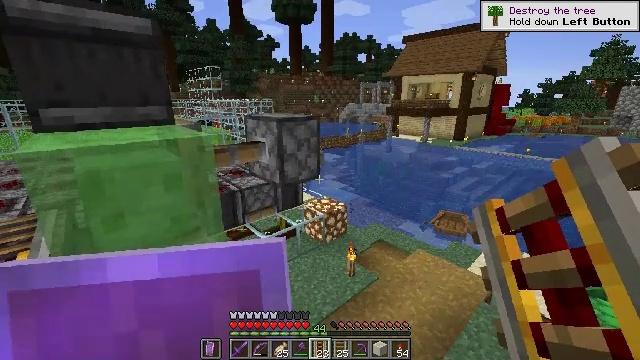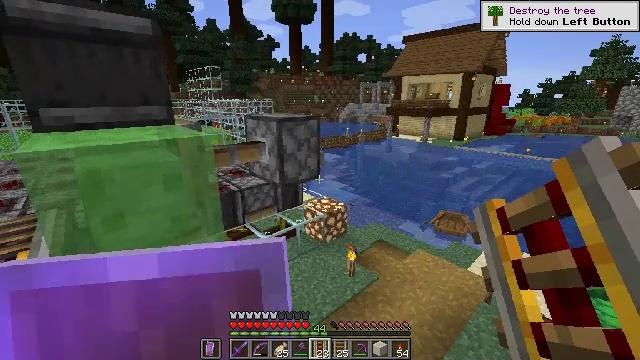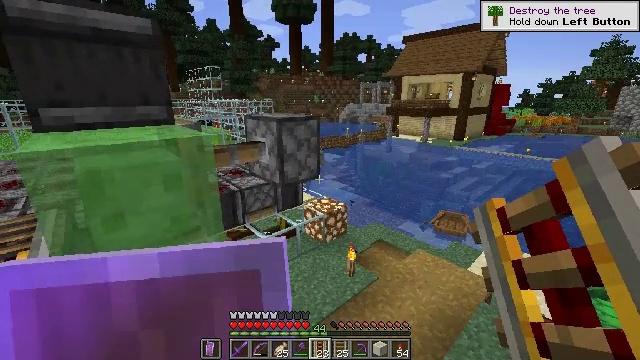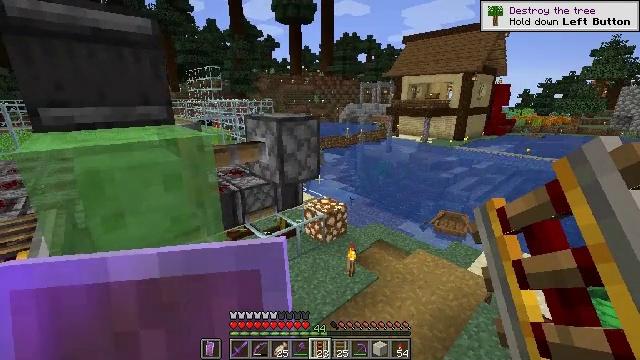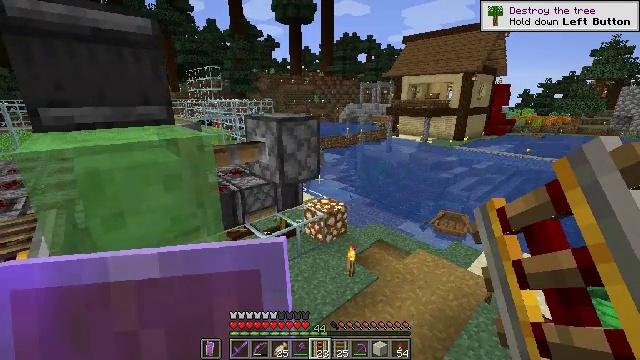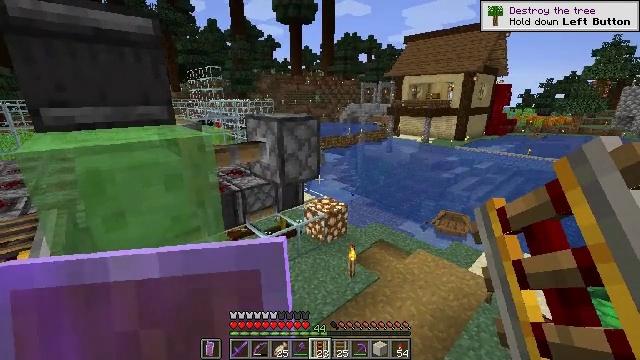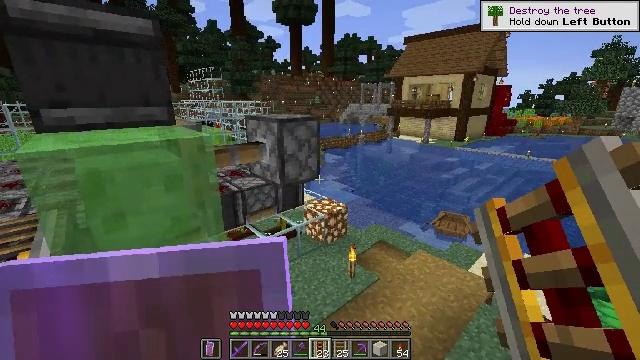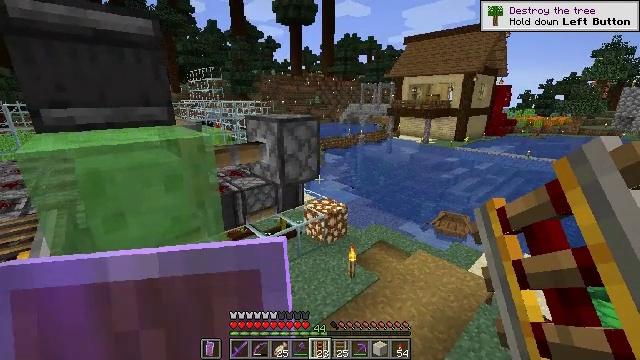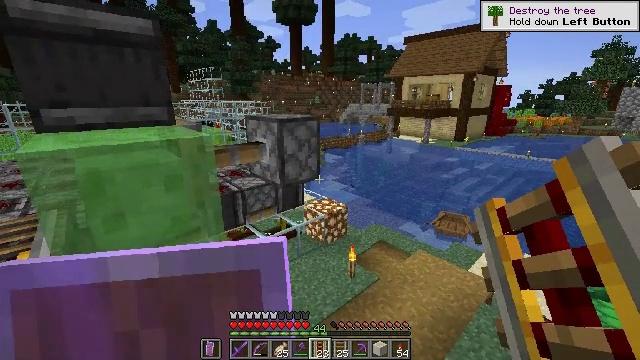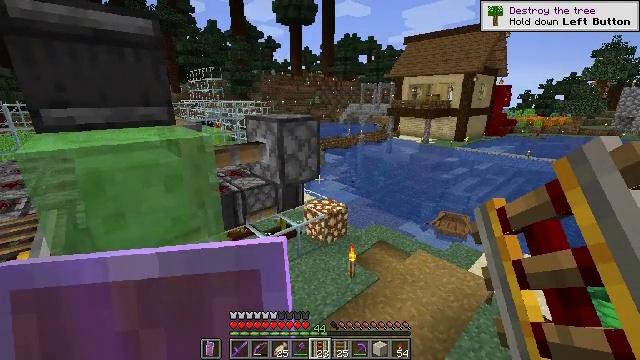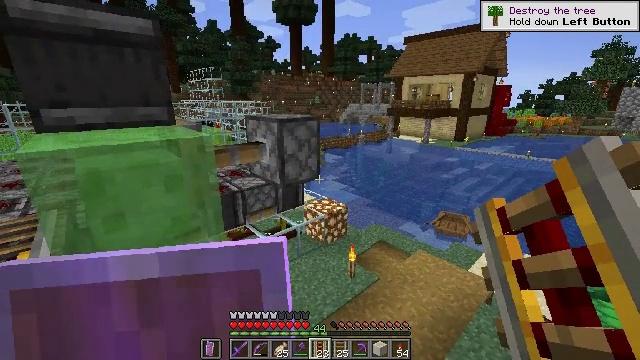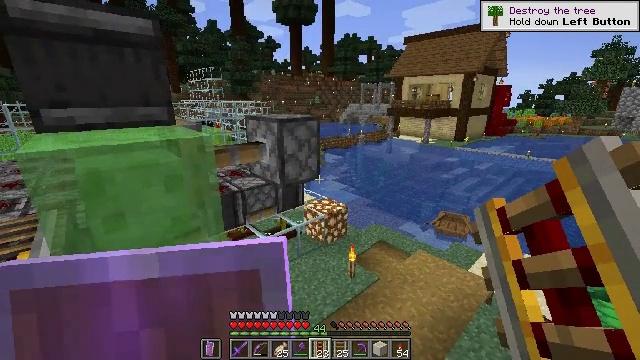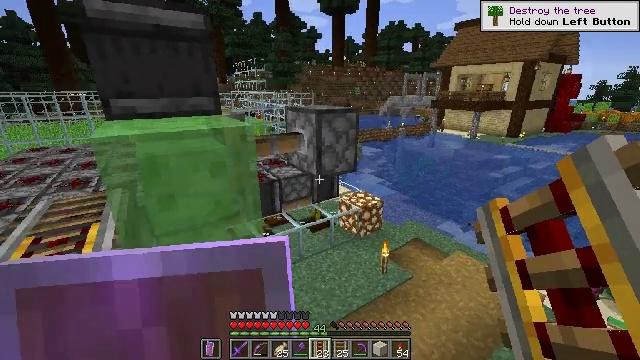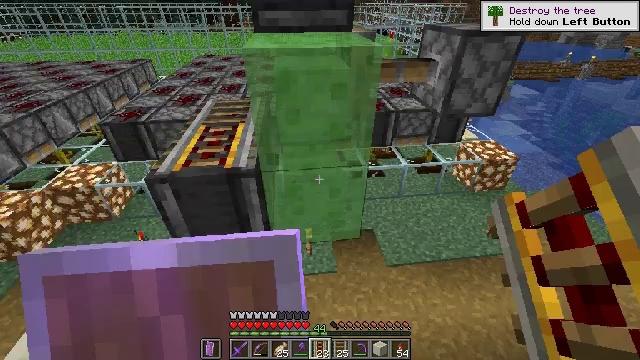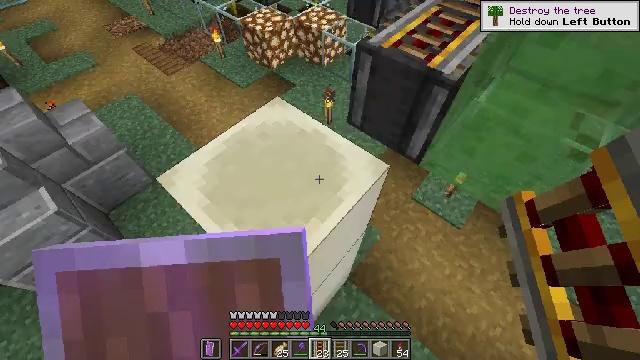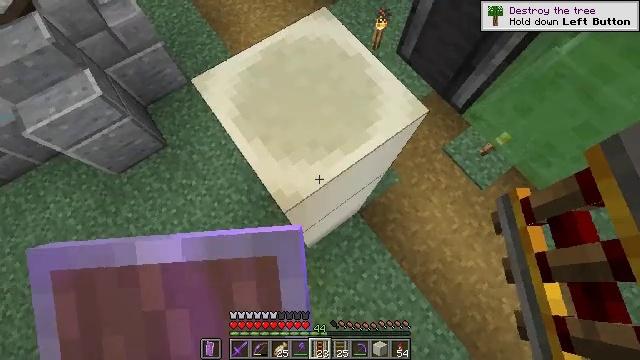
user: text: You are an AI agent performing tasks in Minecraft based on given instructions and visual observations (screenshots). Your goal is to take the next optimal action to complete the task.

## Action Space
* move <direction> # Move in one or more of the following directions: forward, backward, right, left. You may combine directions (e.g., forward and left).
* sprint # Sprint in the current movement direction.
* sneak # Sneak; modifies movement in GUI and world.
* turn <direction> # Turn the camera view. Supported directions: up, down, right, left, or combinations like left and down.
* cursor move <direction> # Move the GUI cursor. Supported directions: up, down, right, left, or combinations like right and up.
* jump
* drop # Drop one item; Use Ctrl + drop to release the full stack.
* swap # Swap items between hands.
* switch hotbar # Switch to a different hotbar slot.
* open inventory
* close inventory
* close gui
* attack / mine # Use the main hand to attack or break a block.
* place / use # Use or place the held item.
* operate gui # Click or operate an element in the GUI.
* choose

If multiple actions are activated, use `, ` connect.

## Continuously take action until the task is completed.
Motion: motion action
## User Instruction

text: Break the bone block to gather material.
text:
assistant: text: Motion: sneak
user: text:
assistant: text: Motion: sneak
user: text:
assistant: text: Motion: sneak
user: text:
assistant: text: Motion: sneak
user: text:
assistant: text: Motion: sneak
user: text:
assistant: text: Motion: sneak
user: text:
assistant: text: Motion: sneak
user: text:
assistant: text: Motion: sneak
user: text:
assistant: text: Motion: sneak
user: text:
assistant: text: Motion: sneak
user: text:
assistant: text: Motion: sneak
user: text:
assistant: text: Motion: sneak, turn left and down
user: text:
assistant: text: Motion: sneak, turn left and down
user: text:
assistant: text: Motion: sneak, turn left and down
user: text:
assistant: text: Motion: sneak, turn left and down
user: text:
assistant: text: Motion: sneak
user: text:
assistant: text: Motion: sneak
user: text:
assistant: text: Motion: sneak
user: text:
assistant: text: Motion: no_op
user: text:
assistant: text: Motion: no_op
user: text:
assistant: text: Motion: no_op
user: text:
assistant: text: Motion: no_op
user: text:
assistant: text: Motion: no_op
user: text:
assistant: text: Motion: no_op
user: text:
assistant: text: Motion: move forward
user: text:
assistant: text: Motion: move forward, turn left and down
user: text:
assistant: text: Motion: turn left and down
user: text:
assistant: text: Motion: turn left and down
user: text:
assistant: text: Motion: no_op
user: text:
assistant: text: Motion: no_op